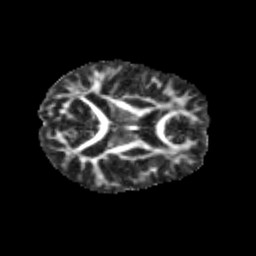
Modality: FA
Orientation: axial
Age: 10
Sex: male
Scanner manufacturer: siemens
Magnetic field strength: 3 T
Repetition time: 3.8 s
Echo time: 0.07 s